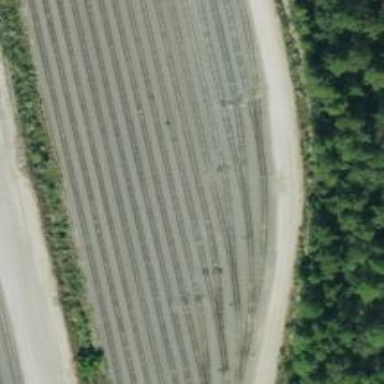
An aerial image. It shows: Railway siding for service.